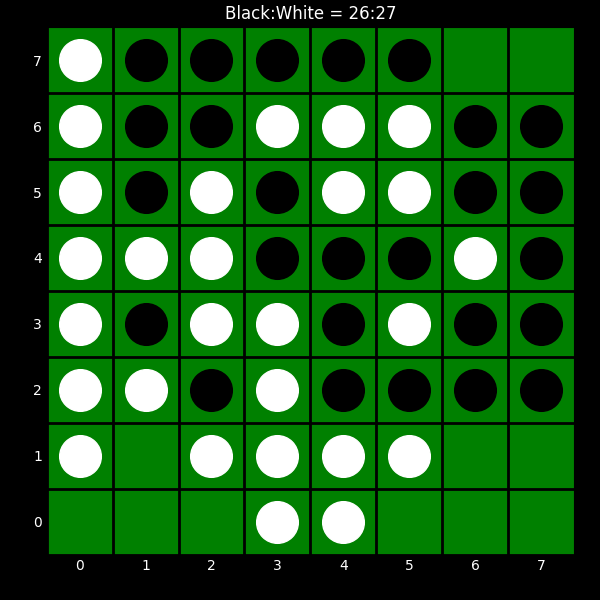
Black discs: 26
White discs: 27